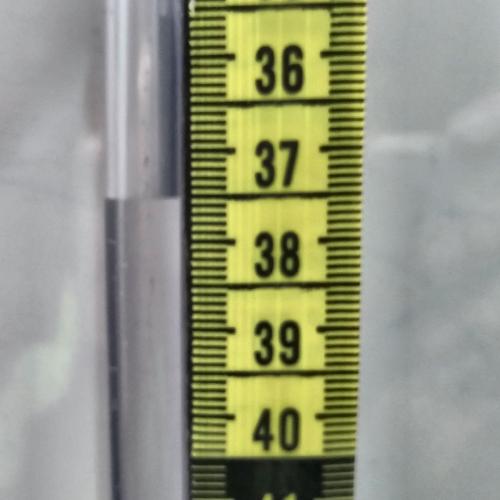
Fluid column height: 37.5 cm